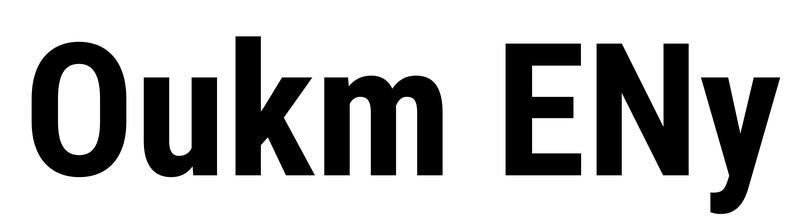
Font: Roboto_Condensed_Bold